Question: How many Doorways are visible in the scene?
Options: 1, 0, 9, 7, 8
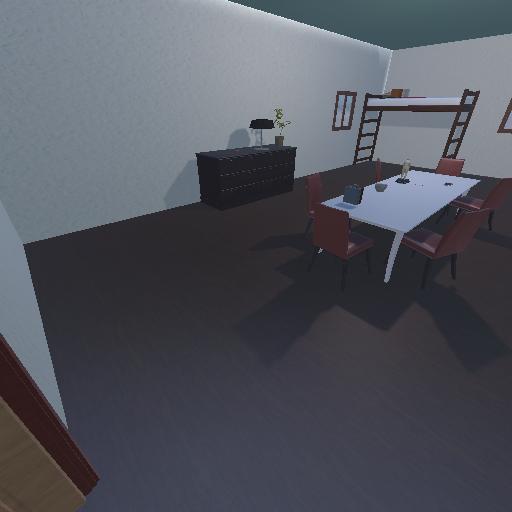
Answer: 1